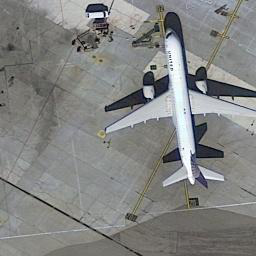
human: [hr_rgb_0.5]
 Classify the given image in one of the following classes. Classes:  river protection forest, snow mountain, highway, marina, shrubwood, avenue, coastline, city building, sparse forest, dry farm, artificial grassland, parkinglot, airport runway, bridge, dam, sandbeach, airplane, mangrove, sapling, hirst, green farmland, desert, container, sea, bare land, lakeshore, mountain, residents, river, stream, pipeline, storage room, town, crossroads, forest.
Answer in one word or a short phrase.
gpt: airplane